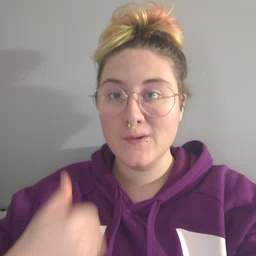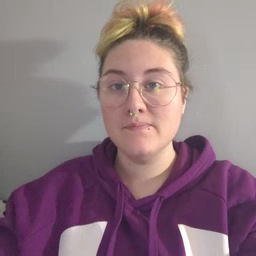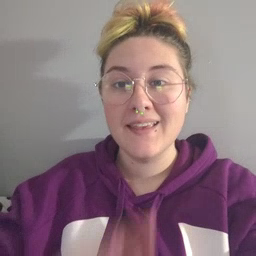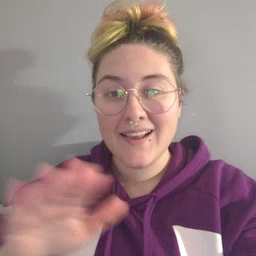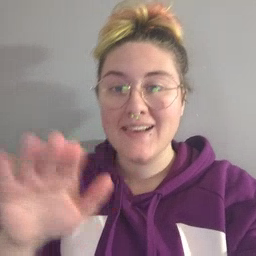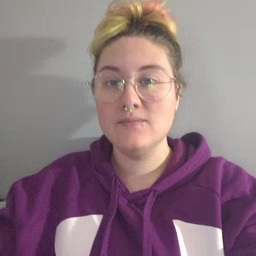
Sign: clean